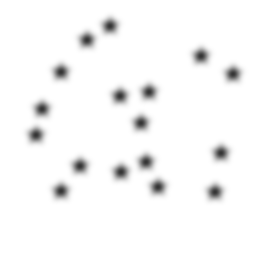
Squares: 0
Triangles: 0
Stars: 17
Total shapes: 17